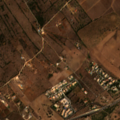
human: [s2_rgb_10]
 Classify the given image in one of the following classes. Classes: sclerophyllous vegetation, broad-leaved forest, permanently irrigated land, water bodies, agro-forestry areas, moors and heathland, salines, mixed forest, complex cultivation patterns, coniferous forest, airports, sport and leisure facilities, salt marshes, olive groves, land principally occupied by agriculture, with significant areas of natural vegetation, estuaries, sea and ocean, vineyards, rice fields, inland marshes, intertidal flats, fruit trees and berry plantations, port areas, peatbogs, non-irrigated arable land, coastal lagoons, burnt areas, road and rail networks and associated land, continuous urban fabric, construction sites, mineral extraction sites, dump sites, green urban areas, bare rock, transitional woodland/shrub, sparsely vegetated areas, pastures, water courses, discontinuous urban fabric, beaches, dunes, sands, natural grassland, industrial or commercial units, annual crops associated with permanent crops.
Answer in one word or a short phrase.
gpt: annual crops associated with permanent crops, complex cultivation patterns, sclerophyllous vegetation